Question: I have created a custom 'ImageView' to create a transparent rectangle within the image so to make the ImageView behind it visible. However, I can't get it right. I've looked at many other answers and this is what I have came up with:
'''
public class MaskImageView extends ImageView {
private Paint maskPaint;
public MaskImageView(Context context) {
super(context);
init();
}
public MaskImageView(Context context, AttributeSet attrs) {
super(context, attrs);
init();
}
public MaskImageView(Context context, AttributeSet attrs, int defStyleAttr) {
super(context, attrs, defStyleAttr);
init();
}
@TargetApi(Build.VERSION_CODES.LOLLIPOP)
public MaskImageView(Context context, AttributeSet attrs, int defStyleAttr, int defStyleRes) {
super(context, attrs, defStyleAttr, defStyleRes);
init();
}
public void init() {
maskPaint = new Paint();
maskPaint.setColor(Color.TRANSPARENT);
maskPaint.setAntiAlias(true);
maskPaint.setStyle(Paint.Style.FILL);
maskPaint.setXfermode(new PorterDuffXfermode(PorterDuff.Mode.CLEAR));
}
@Override
protected void onDraw(Canvas canvas) {
super.onDraw(canvas);
canvas.drawRect(100, 400, 900, 900, maskPaint);
}
public void setMaskWidth(int width) {
maskWidth = width;
}
}
'''
And this is the XML layout:
'''
<?xml version="1.0" encoding="utf-8"?>
<RelativeLayout
xmlns:android="http://schemas.android.com/apk/res/android"
android:layout_width="match_parent"
android:layout_height="match_parent">
<ImageView
android:layout_width="match_parent"
android:layout_height="match_parent"
android:background="@android:color/holo_red_dark"
android:scaleType="centerCrop"
android:src="@drawable/blackwhite" />
<io.example.test.MaskImageView
android:layout_width="match_parent"
android:layout_height="match_parent"
android:background="@android:color/holo_red_dark"
android:scaleType="centerCrop"
android:src="@drawable/color" />
</RelativeLayout>
'''
I get the photo on the left but I want it to look like the photo on the right. Note that the normal 'ImageView' drawable is the grayscale version of the photo of 'MaskImageView'.

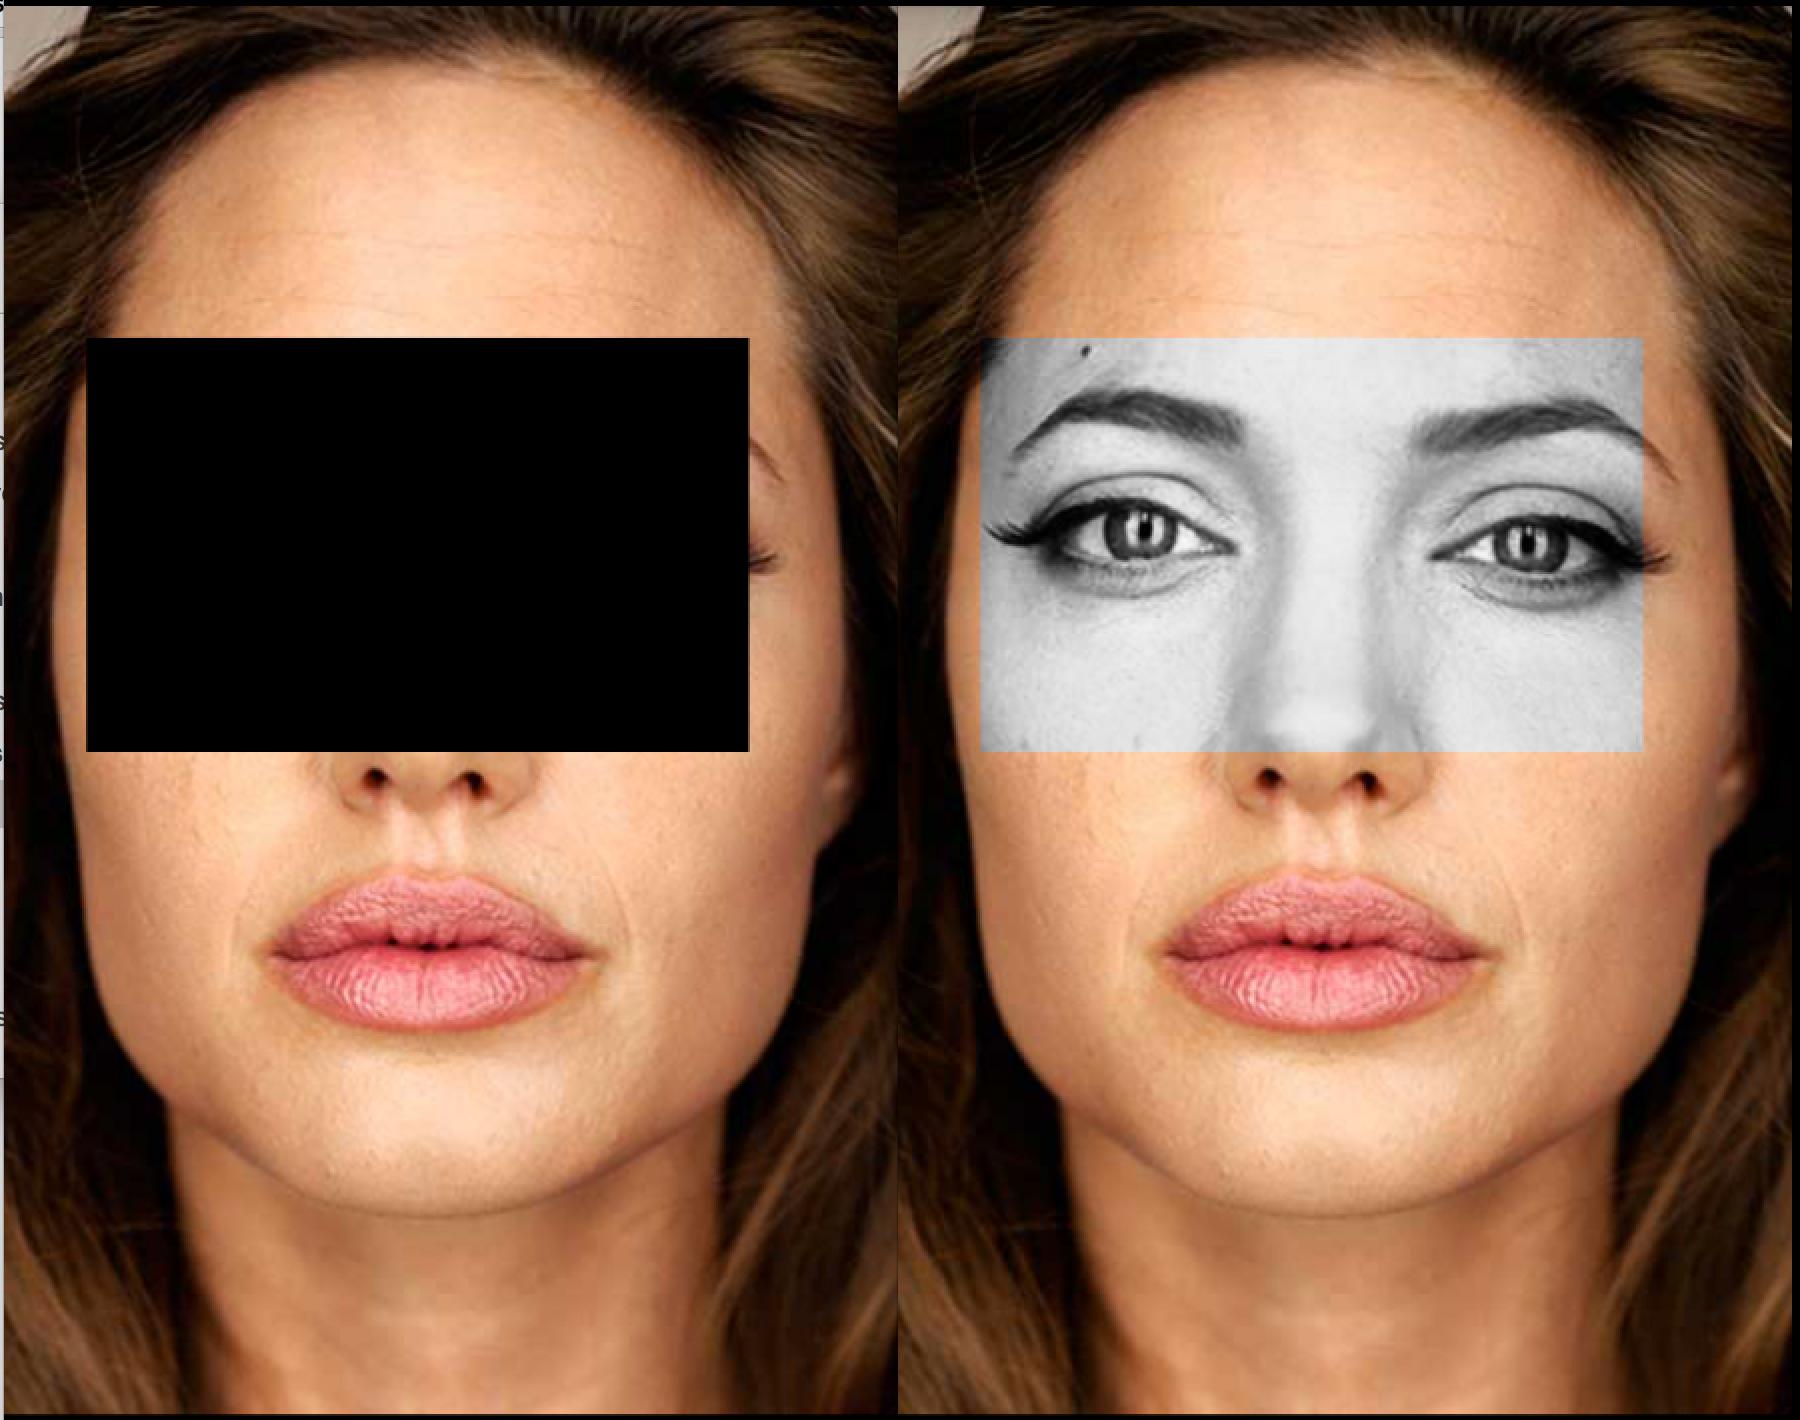
Answer: I wrote a simple 'View' which extends 'ImageView' which does what you're trying to do. To work with it, all you need to do is give it a Rect which defines the zone you want as grayscale.
Here's the code:
'''
public class MaskImageView extends ImageView
{
private Rect mMaskRect;
public MaskImageView(Context context)
{
super(context);
init();
}
public MaskImageView(Context context, AttributeSet attrs)
{
super(context, attrs);
init();
}
public MaskImageView(Context context, AttributeSet attrs, int defStyleAttr)
{
super(context, attrs, defStyleAttr);
init();
}
private void init()
{
mMaskRect = new Rect();
}
// Use this to define the area which should be masked.
public void setRect(Rect rect)
{
mMaskRect.set(rect);
}
@Override
protected void onDraw(Canvas canvas)
{
canvas.clipRect(mMaskRect, Region.Op.DIFFERENCE);
super.onDraw(canvas);
}
}
'''
I've tested it and it seems to work well. This should get you started.